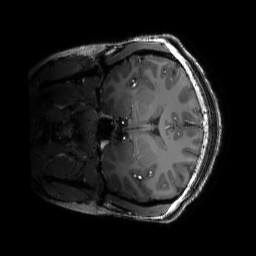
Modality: T1w
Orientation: coronal
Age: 24
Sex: female
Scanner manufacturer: siemens
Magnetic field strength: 6.98 T
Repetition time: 3 s
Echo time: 0.00388 s